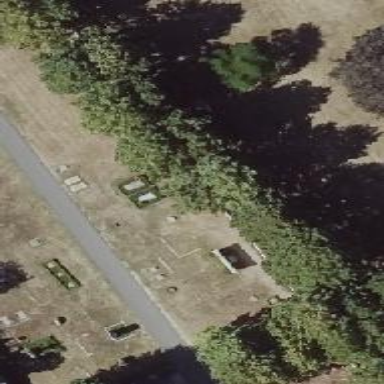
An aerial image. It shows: Historic tomb in the cemetery.